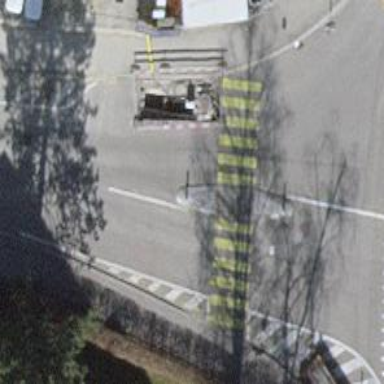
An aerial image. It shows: Marked road crossing with pedestrian island.